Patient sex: M
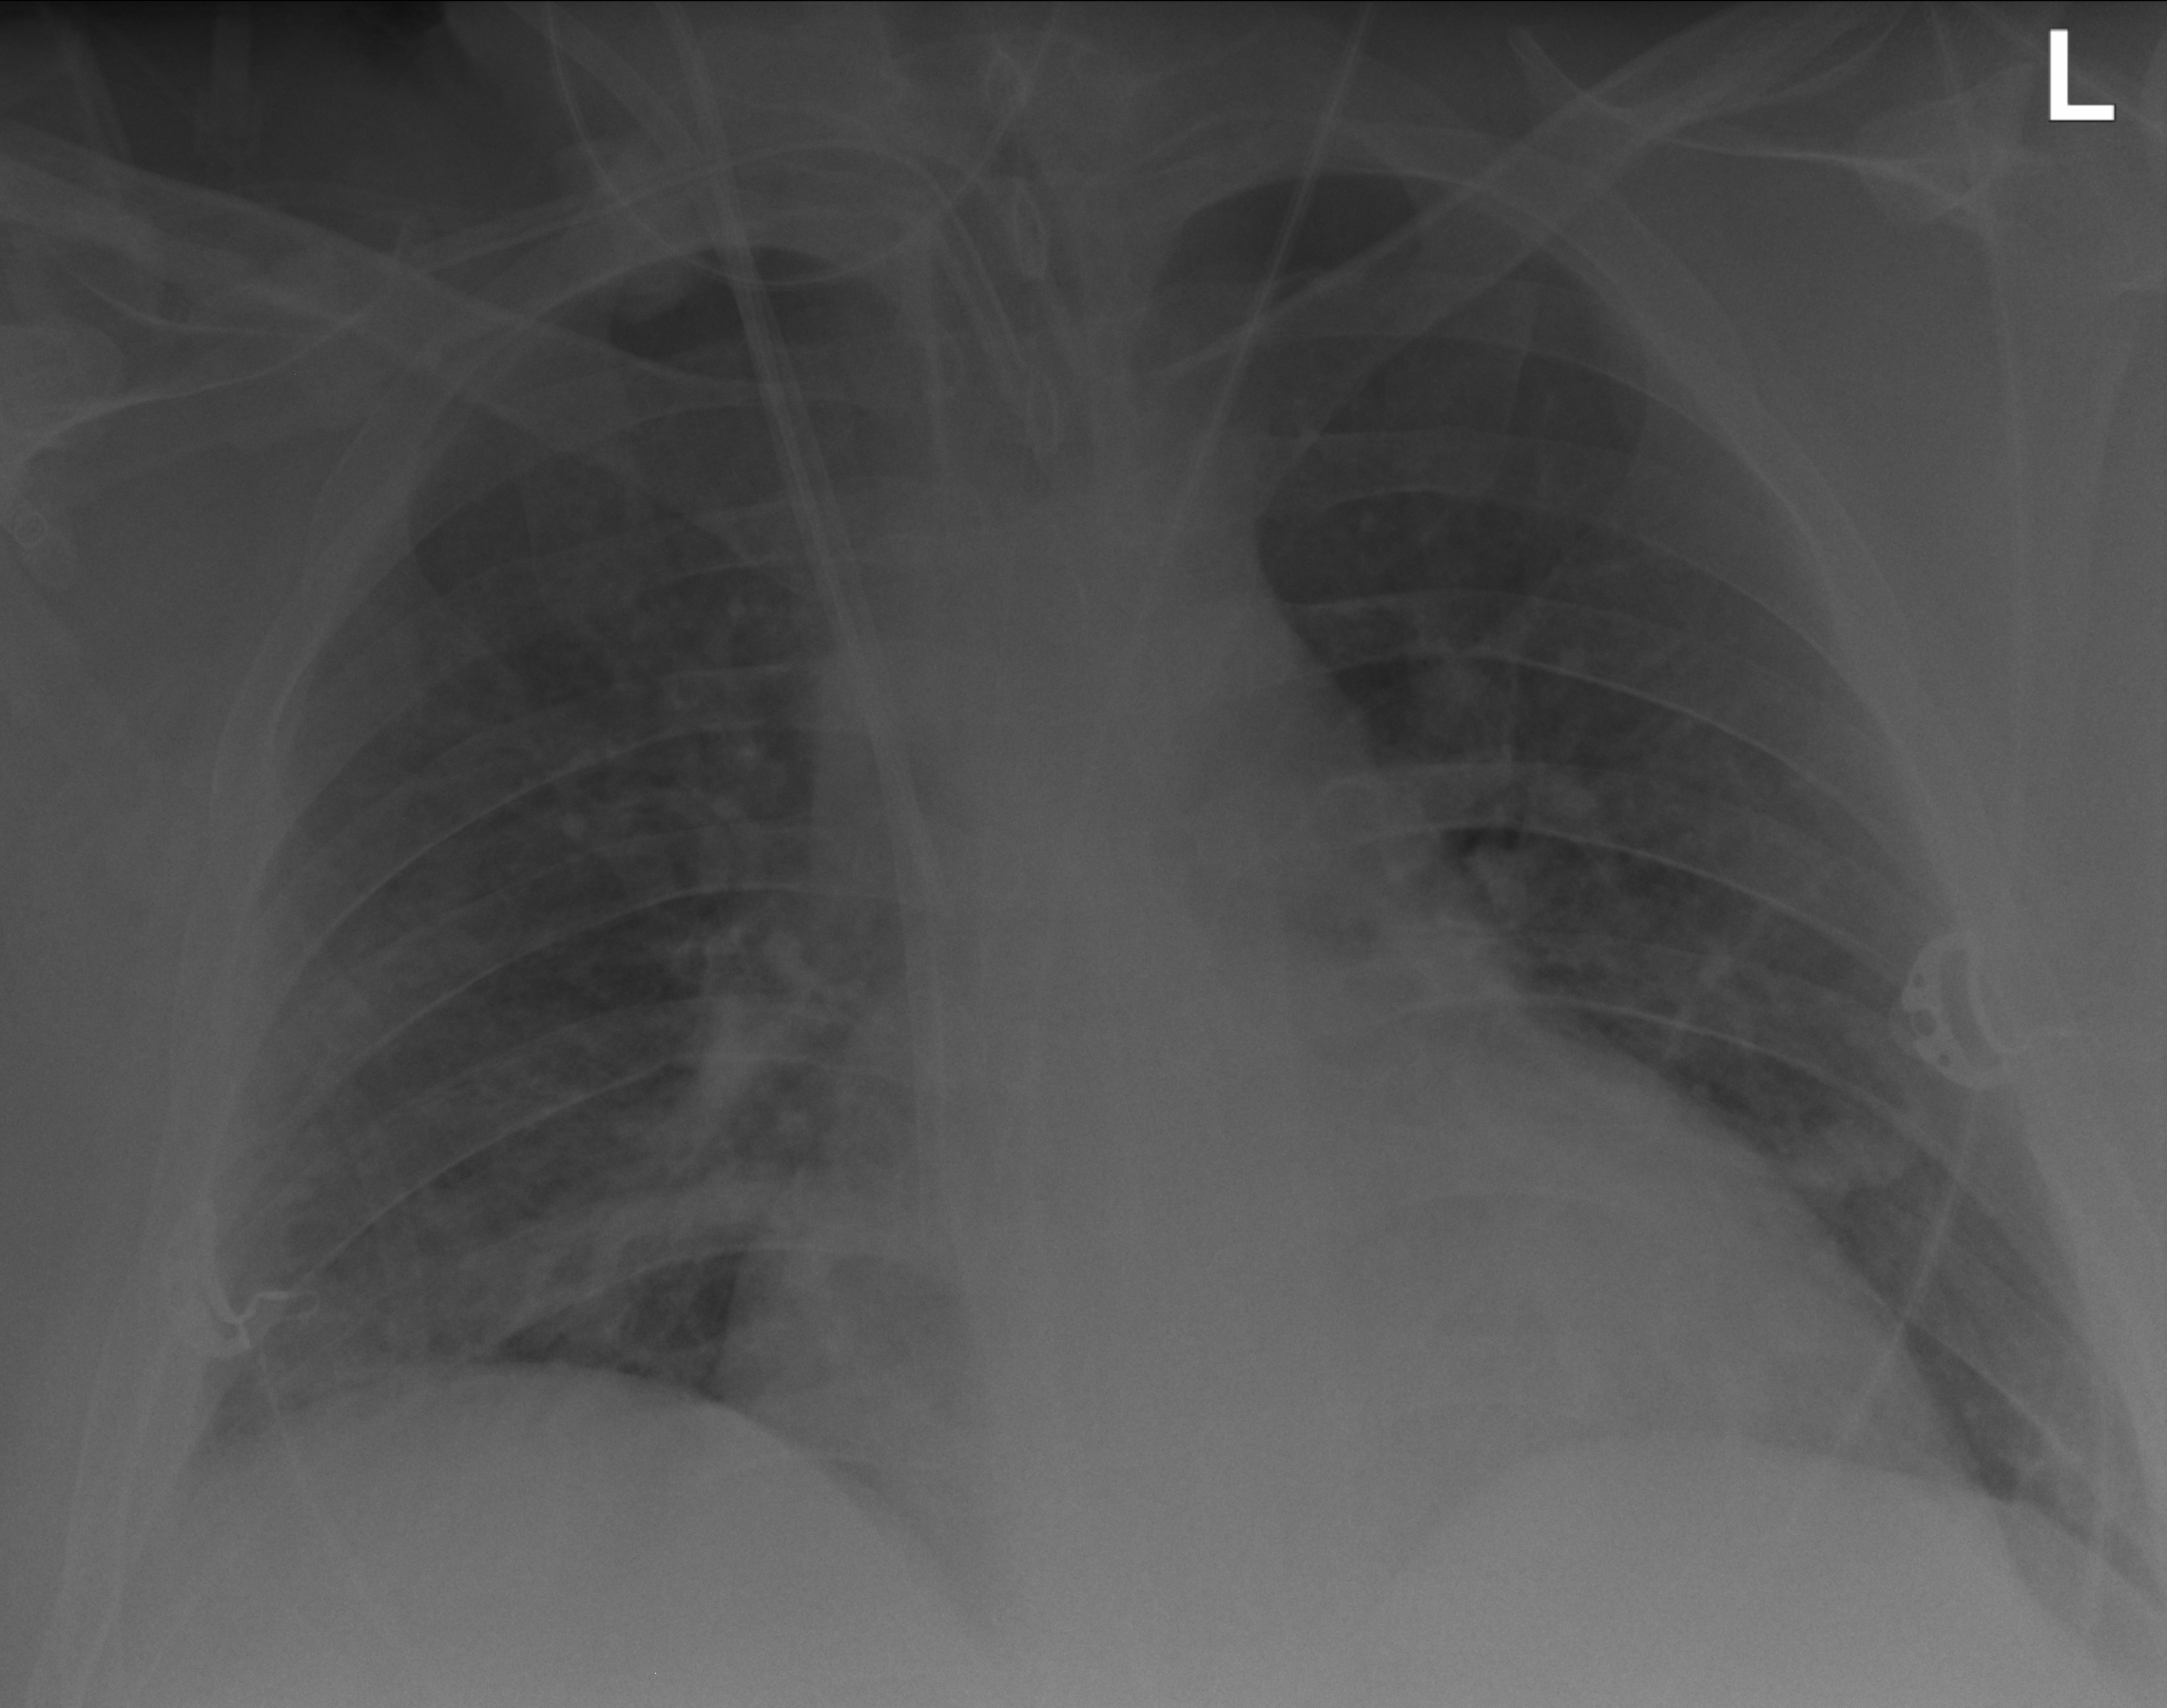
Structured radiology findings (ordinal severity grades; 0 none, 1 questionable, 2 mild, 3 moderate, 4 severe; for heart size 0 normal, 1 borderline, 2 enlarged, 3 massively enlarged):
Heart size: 2
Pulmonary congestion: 0
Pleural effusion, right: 2
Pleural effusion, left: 0
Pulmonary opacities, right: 2
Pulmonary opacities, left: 0
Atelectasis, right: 2
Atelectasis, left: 2